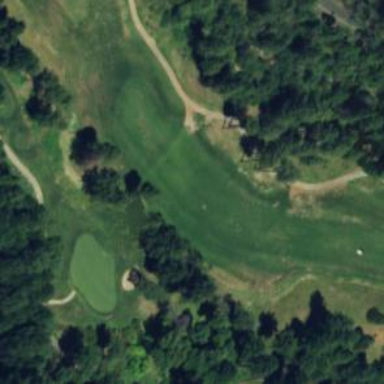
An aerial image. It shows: View of golf hole.